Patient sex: F
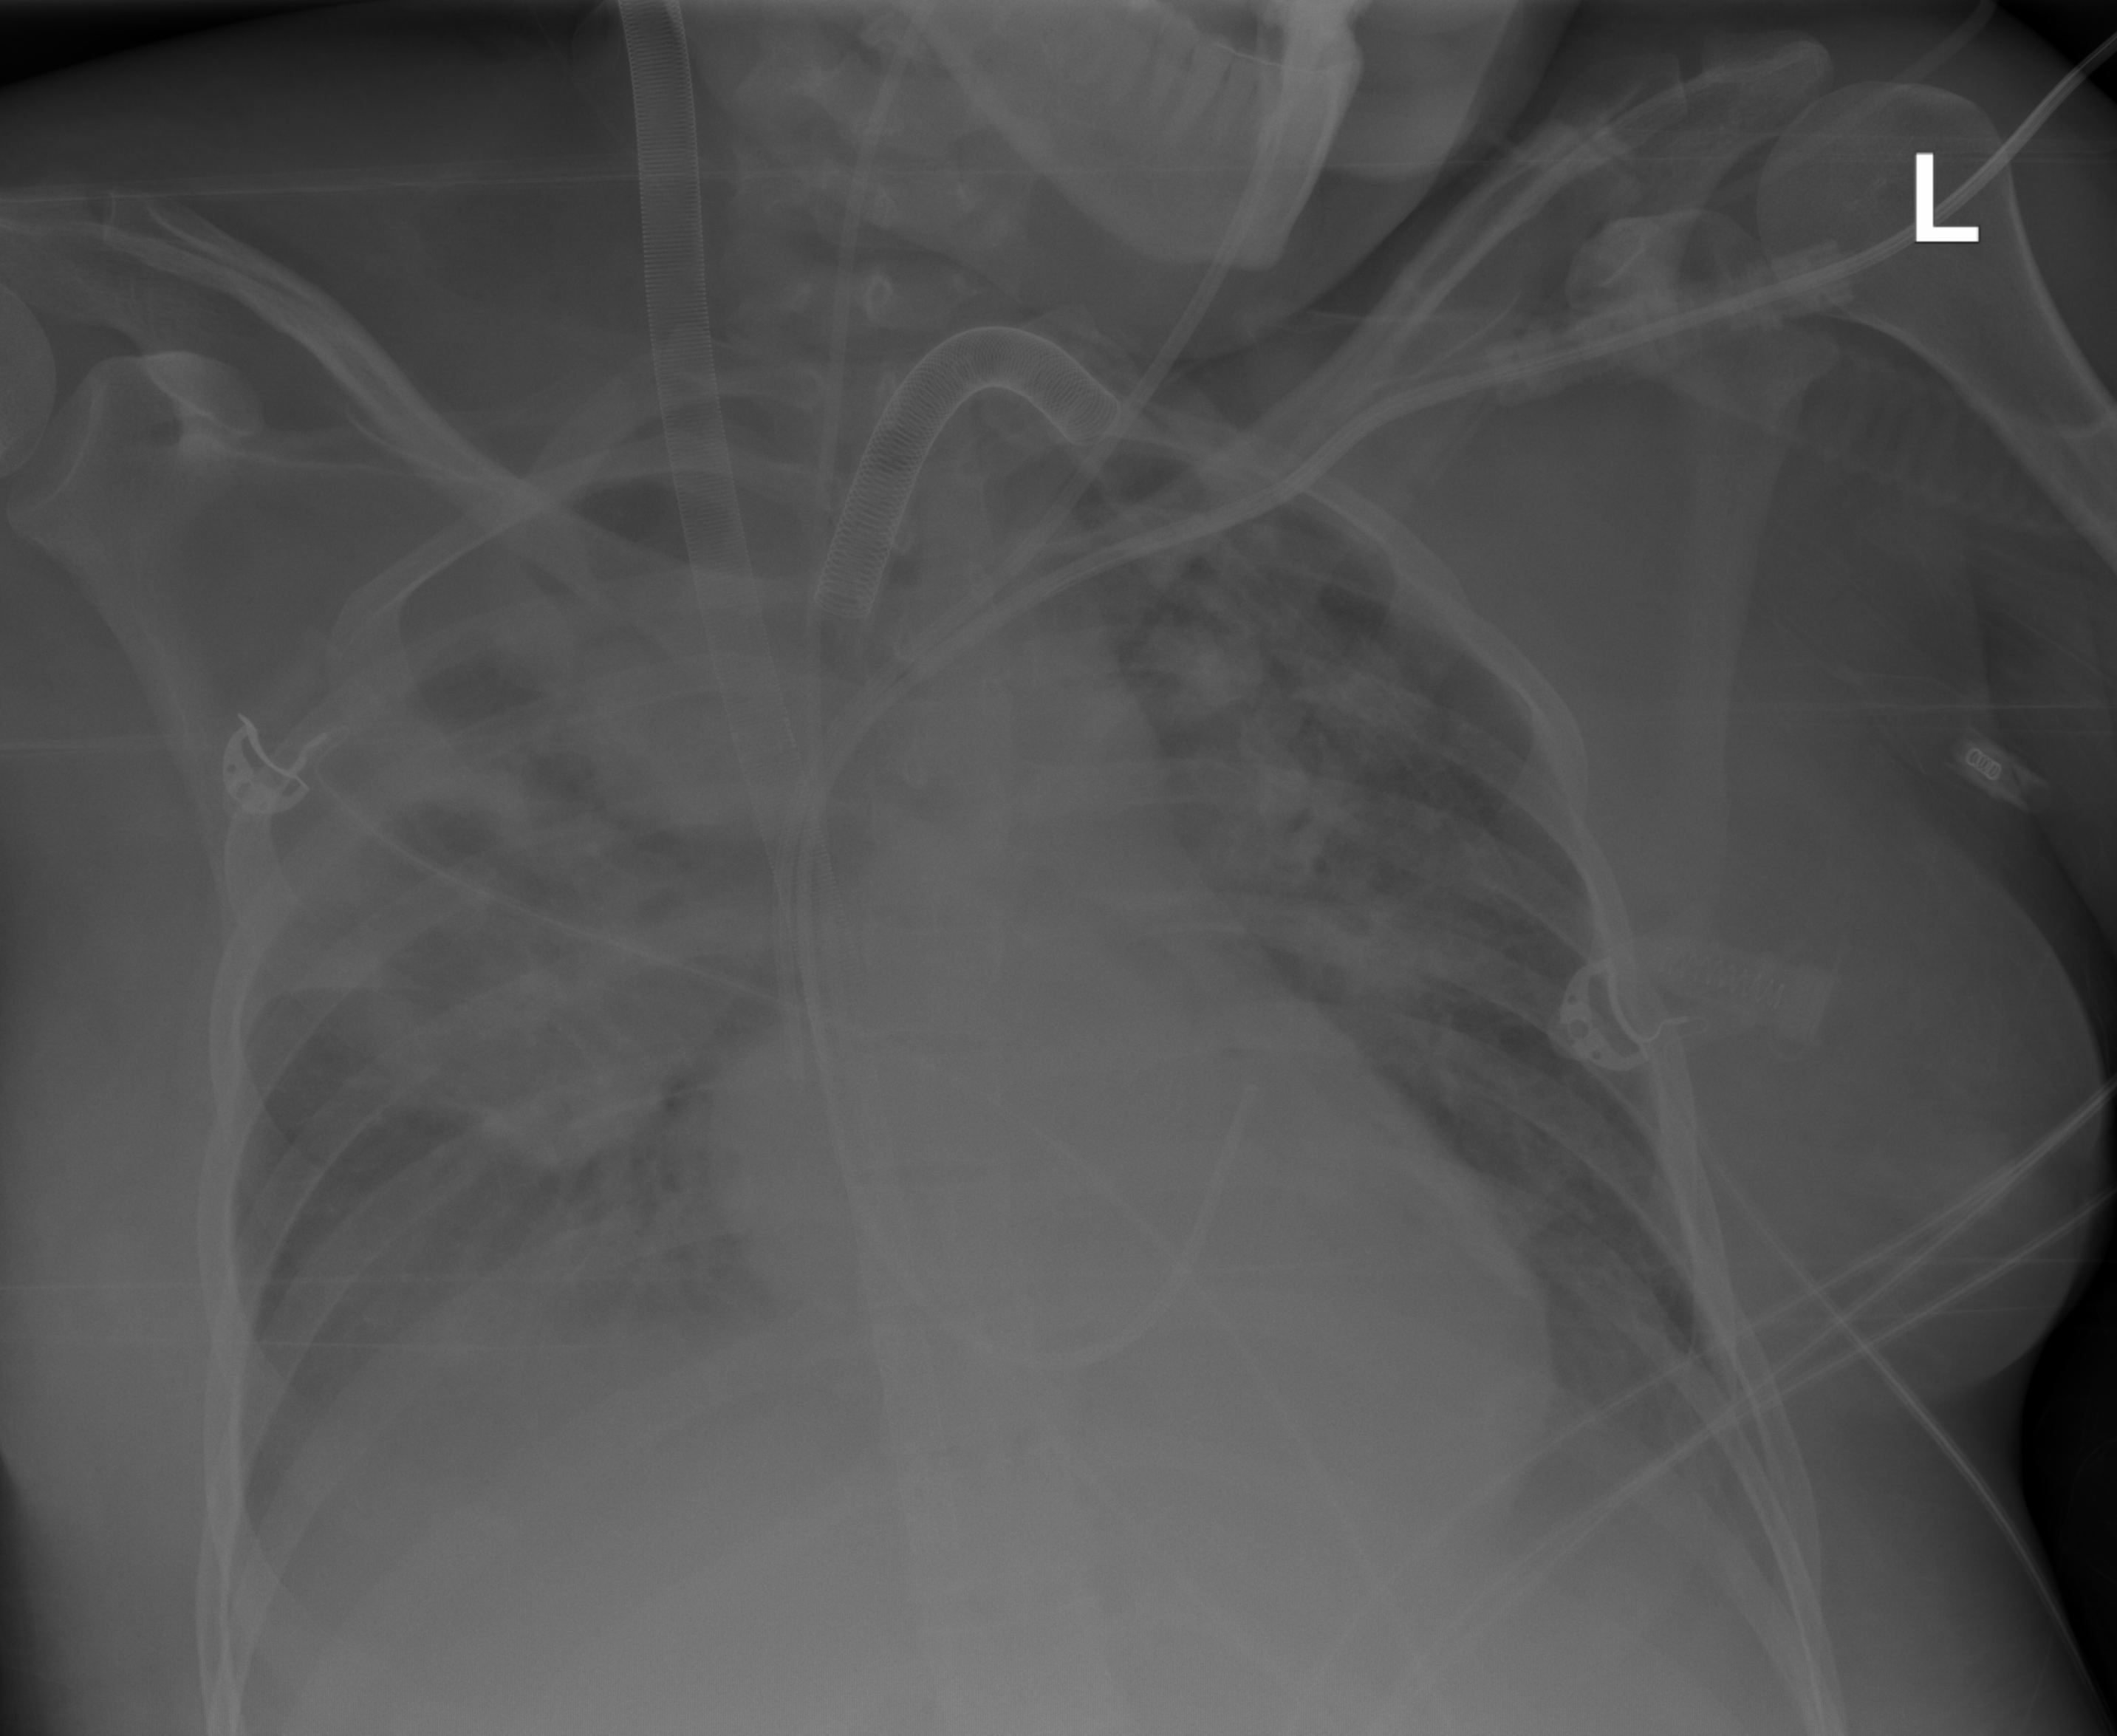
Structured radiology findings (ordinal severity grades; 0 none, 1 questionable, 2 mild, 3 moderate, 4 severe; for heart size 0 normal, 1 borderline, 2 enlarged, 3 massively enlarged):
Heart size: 1
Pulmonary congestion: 2
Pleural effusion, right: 3
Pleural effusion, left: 2
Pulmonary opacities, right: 3
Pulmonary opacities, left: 2
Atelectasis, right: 3
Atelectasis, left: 3